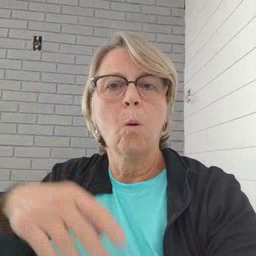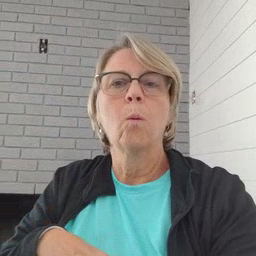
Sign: hello